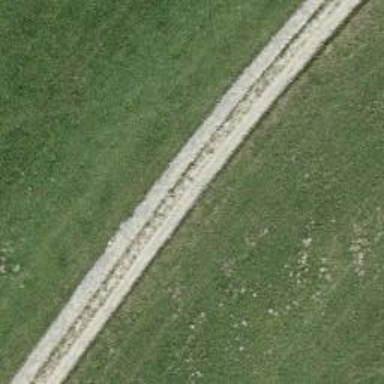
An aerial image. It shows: Track with grade 2 tracktype.